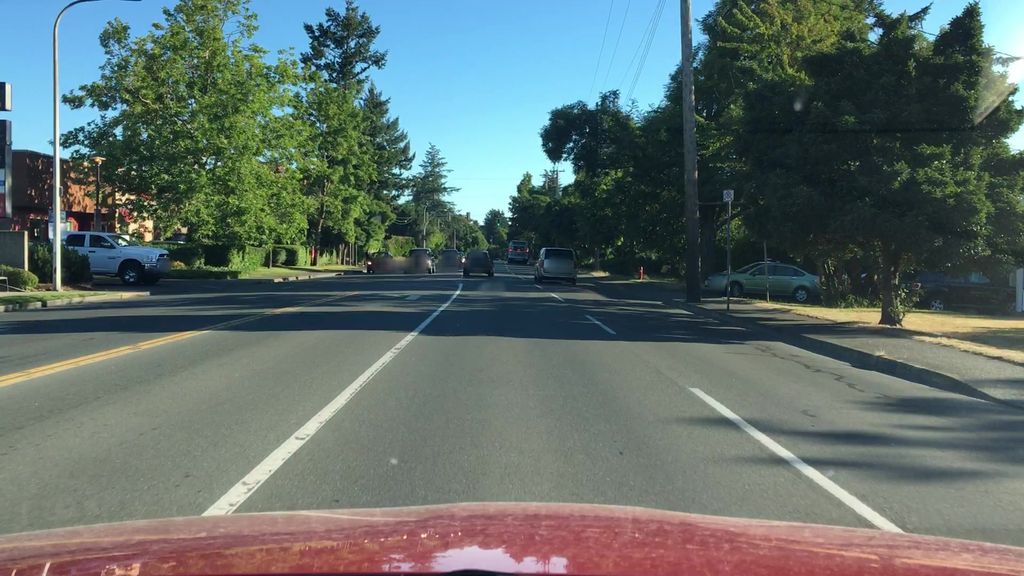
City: victoria